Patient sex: M
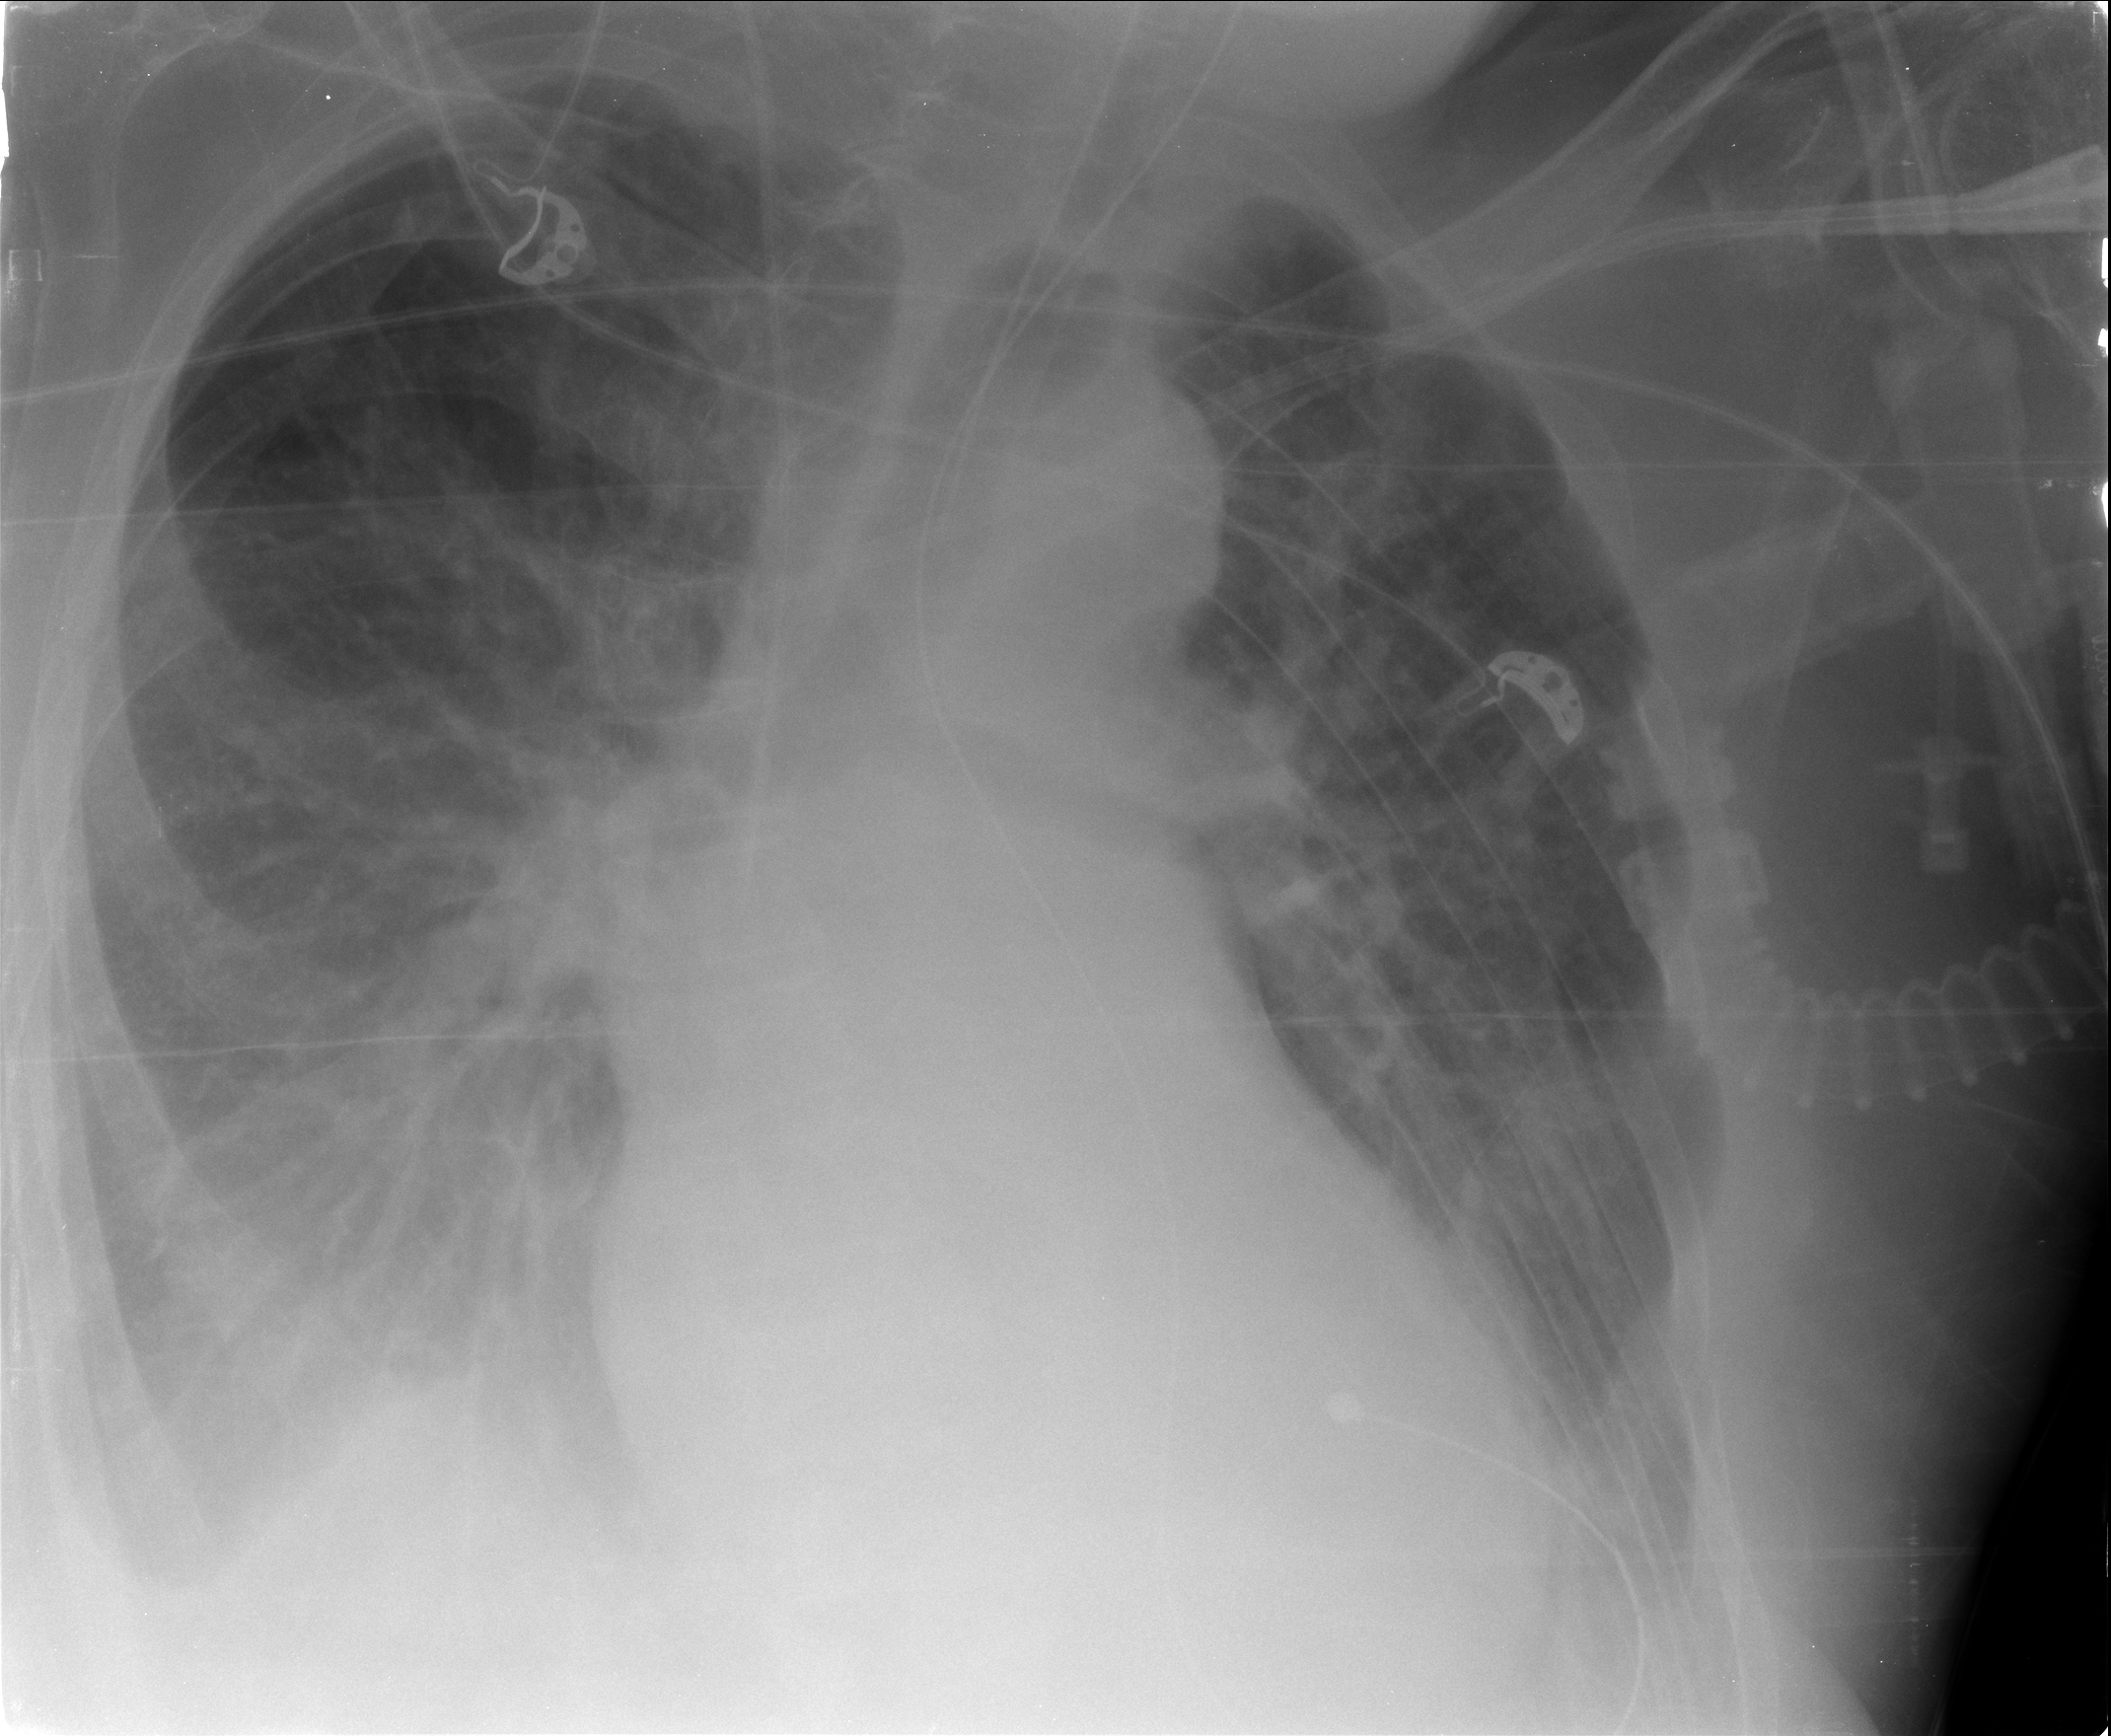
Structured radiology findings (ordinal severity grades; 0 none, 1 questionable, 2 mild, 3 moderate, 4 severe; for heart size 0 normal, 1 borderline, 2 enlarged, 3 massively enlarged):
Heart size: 0
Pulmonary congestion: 0
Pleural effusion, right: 3
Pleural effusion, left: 2
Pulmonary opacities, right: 0
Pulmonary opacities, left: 0
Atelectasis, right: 2
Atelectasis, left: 1